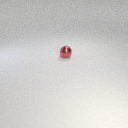
small red metal sphere